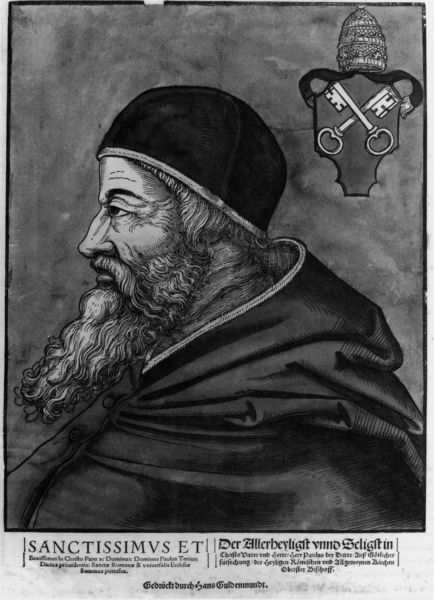
Titel: Bildnis von Papst Paul III
Künstler: Erhard Schön
Institution: (Seriendruck)
Schlagwörter: mann, umhang, weiß, brust, grau, haar, hintergrund, hut, mund, nase, profil, schwarz, stirn, zeichnung, blick, haube, alt, bart, kappe, mütze, augen, band, falten, gesicht, kragen, mensch, rahmen, vollbart, bildnis, hals, herr, portrait, porträt, kirche, auge, gewand, haare, kutte, mantel, saum, lippen, locken, schrift, wellen, zwei, grafik, graphik, spalten, bischof, papst, dick, inschrift, deutsch, wange, knöpfe, fotografie, religion, druck, schraffur, radierung, stich, lockig, seite, illustration, schwarzweiß, text, beschriftung, kardinal, bildniss, pupille, braue, rom, wappen, runzeln, müde, herzog, klerus, mönch, mitra, tiara, schlüssel, kirchlich, emblem, heilig, kupferstich, petrus, sakral, lavierung, gekreuzt, beschreibung, ornat, schlüsse, kapuze, latein, lateinisch, bartschlüssel, bäner, gekreuzte schlüssel, kuzpferstich, papsthut, seine heiligkeit, heiligster, seitliches portrait eines papstes, sanctissimus, sactissimus, zeichnung heiliger petrus, schlüssel wappen haube